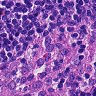
Metastatic tissue present: no